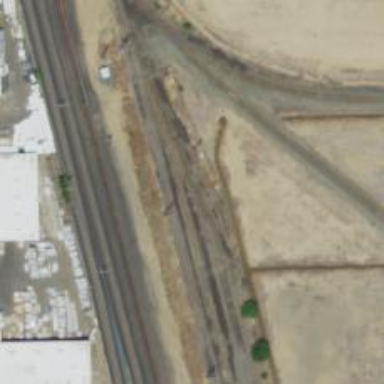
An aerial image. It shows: Railway spur service.